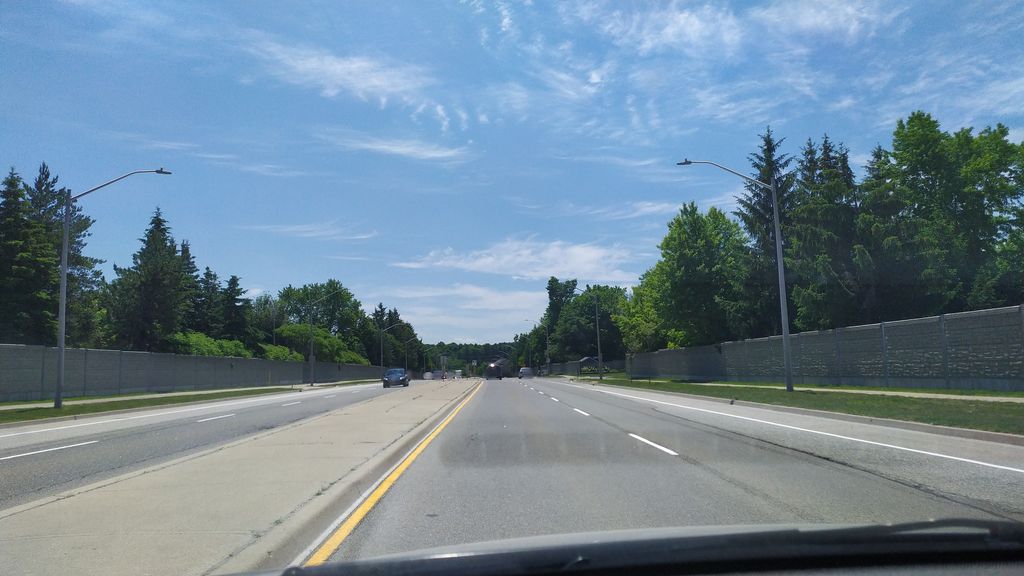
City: kitchener-waterloo